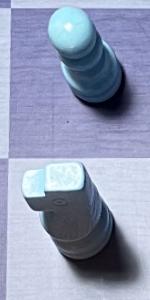
Label: Knight_White